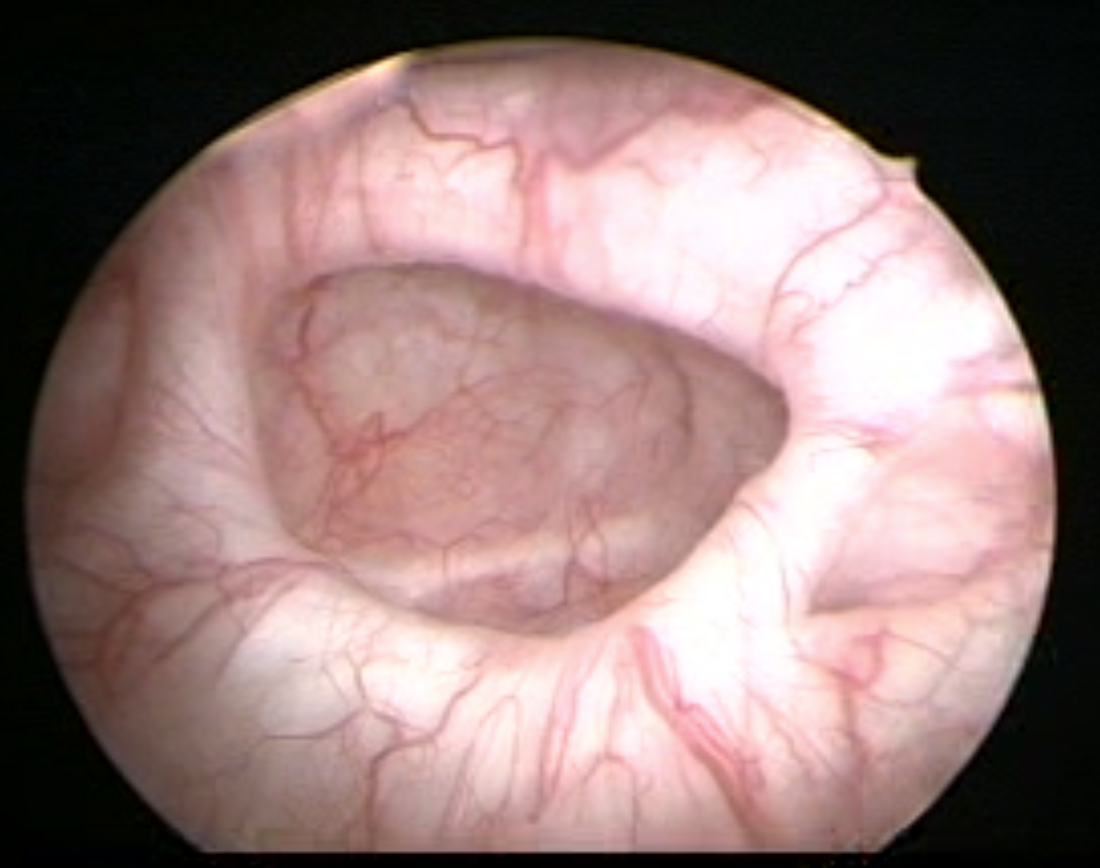
Modality: WLC
Class: Anatomical landmarks
Subclass: Diverticulum
Lesion: L0
Bladder cancer association: No